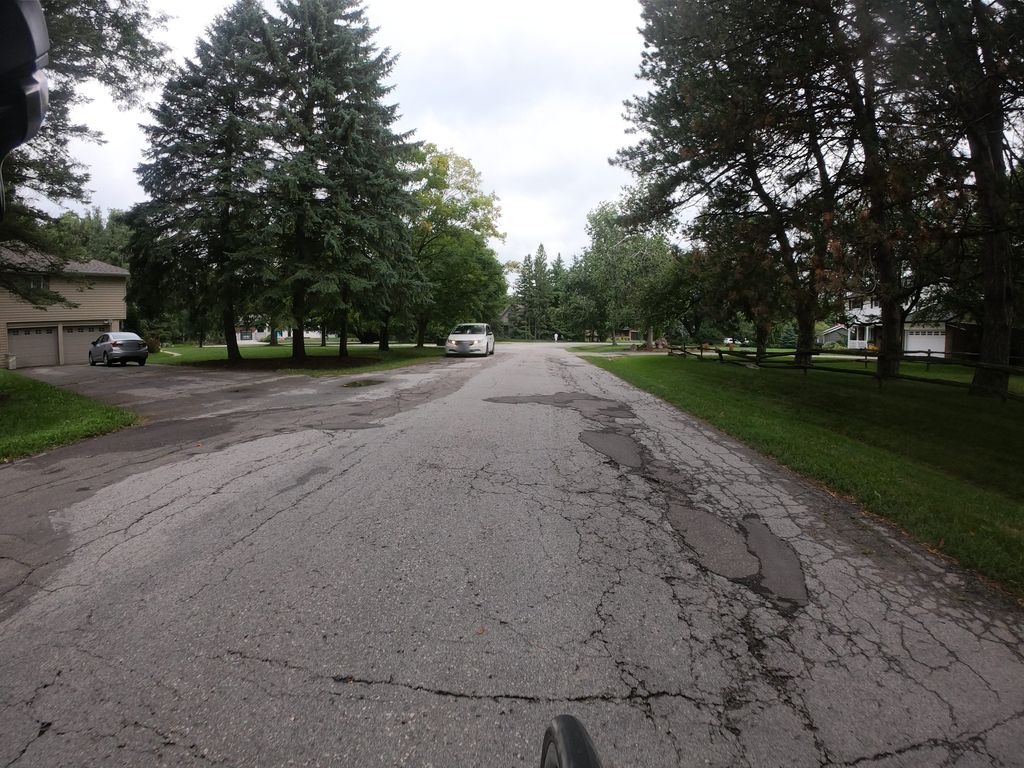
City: kitchener-waterloo